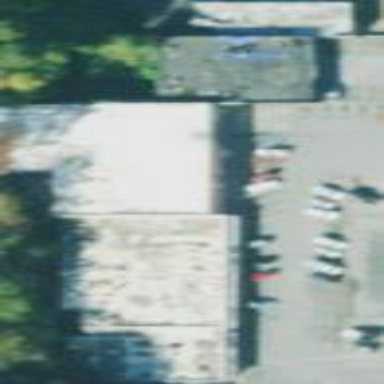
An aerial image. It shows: Retail building.